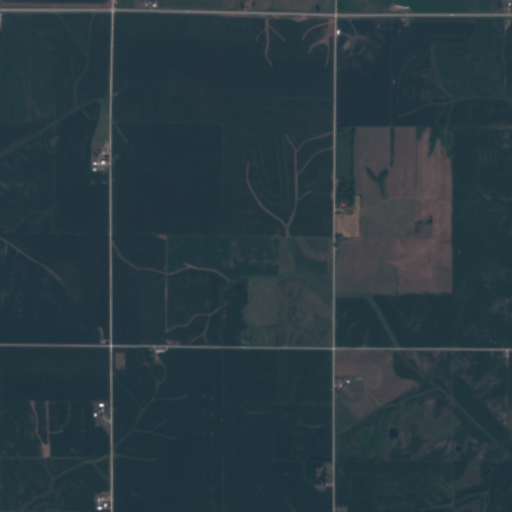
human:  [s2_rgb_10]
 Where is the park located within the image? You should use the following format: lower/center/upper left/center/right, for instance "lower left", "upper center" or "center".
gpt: The park is located in the lower right of the image.
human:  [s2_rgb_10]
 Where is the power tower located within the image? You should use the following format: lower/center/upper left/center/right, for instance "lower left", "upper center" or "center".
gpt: The power tower is located in the upper left of the image.
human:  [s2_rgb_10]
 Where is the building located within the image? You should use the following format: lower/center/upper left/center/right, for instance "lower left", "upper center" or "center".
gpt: The building is located in the lower center of the image.
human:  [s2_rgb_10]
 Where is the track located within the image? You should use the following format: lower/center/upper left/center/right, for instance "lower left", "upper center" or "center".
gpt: There is no track in the image.